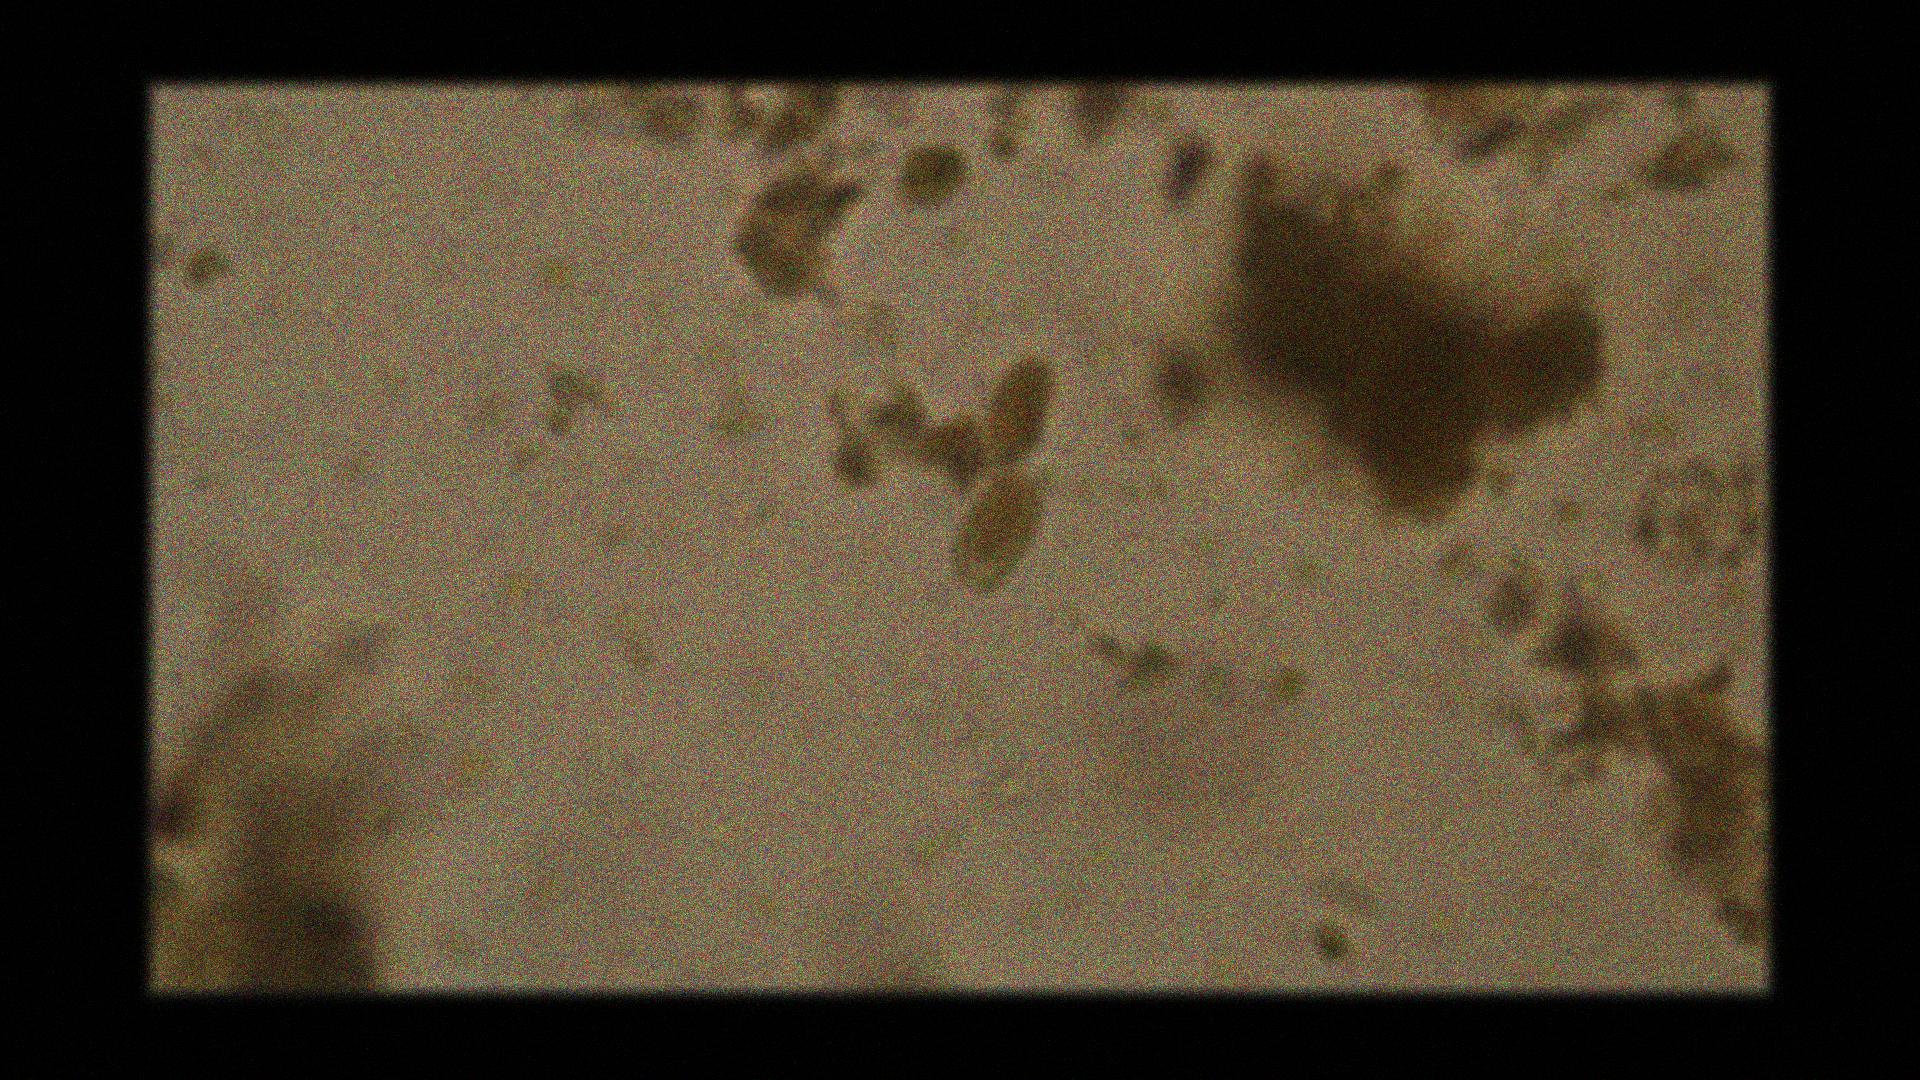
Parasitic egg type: Capillaria philippinensis